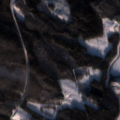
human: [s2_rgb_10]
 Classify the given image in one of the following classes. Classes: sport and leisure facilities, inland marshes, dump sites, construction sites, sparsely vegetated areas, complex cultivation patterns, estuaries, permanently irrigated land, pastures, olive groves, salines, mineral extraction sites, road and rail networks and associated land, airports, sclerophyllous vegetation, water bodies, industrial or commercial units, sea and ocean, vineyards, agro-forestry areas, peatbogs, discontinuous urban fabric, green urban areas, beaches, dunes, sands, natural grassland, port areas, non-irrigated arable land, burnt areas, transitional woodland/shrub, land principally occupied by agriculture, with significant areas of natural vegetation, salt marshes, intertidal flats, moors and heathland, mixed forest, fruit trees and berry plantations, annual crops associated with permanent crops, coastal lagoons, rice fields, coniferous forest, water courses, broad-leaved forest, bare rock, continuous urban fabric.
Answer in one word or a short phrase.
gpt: coniferous forest, mixed forest